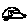
Label: car